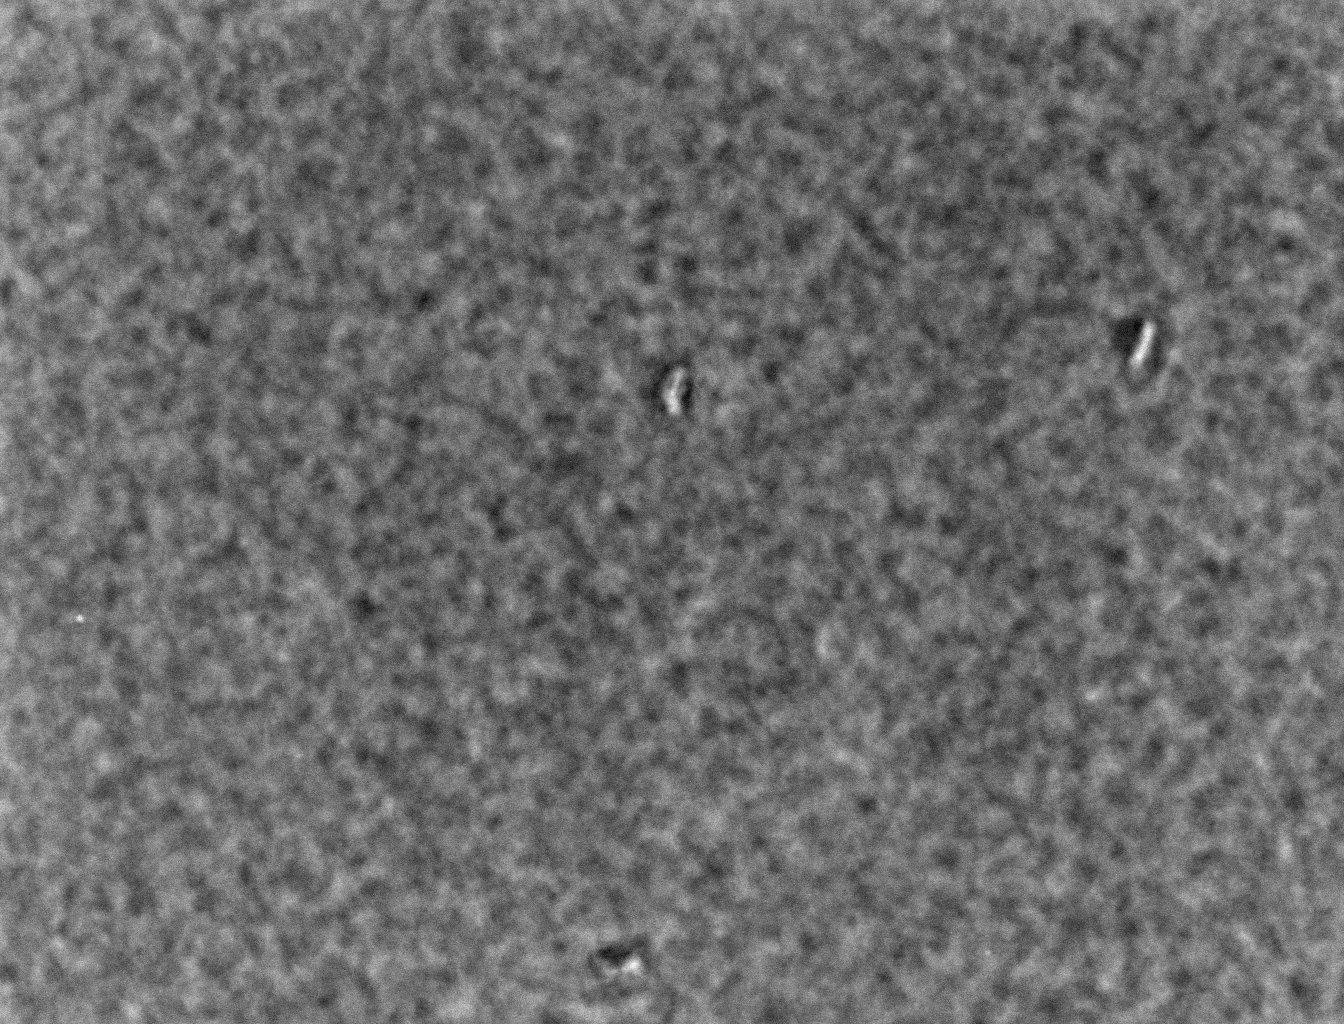
various_fewshot